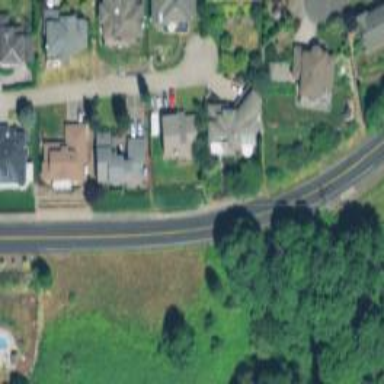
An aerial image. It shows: Tertiary road with sidewalk on the left.